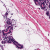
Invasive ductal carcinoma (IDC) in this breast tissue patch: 0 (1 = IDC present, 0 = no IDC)